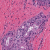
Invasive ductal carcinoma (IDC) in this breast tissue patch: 0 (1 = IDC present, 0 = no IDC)